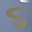
Label: 5